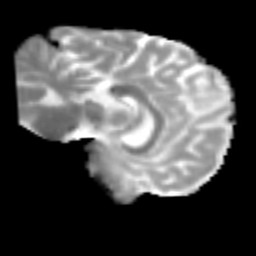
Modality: MD
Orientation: sagittal
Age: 22
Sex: female
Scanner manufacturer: siemens
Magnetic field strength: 3 T
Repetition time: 2.3 s
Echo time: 0.085 s